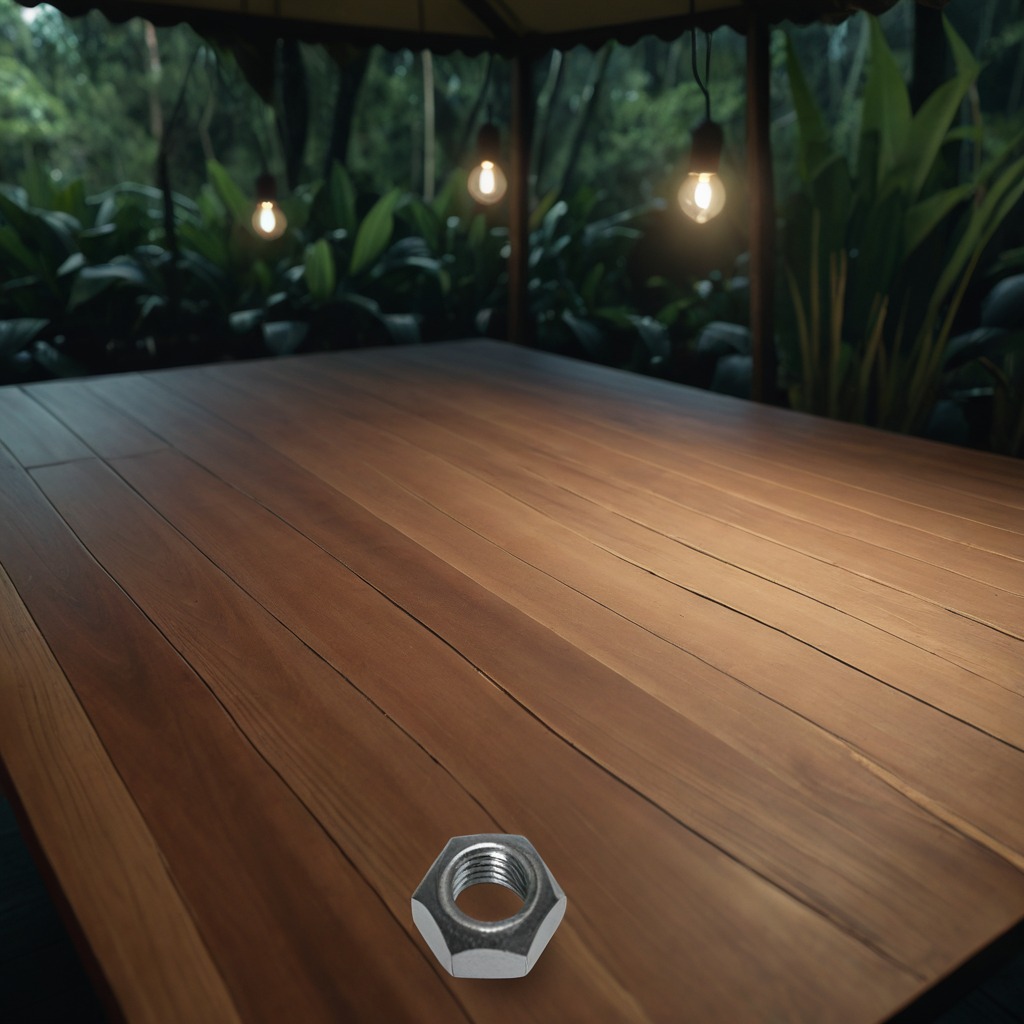
A metal nut is lying on a wooden table inside a jungle field workshop tent at night.